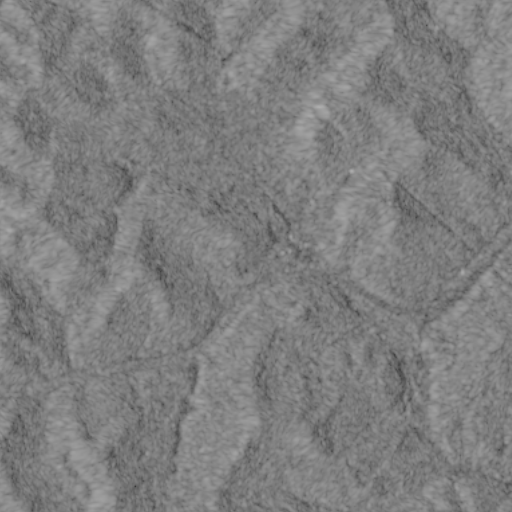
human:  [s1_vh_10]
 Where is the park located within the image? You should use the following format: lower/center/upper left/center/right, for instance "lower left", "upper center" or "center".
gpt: The park is located in the lower right of the image.
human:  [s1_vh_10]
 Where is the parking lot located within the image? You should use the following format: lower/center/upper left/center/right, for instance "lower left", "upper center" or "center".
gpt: The parking lot is located in the center right of the image.
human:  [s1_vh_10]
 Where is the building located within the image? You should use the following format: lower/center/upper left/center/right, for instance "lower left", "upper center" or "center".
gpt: The building is located in the center right of the image.
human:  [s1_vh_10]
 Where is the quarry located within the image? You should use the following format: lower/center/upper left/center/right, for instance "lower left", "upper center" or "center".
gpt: There is no quarry in the image.

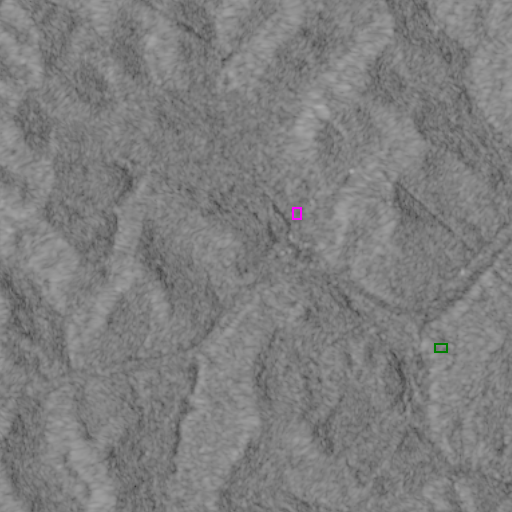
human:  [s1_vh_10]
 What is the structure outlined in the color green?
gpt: The structure outlined in green is a park.
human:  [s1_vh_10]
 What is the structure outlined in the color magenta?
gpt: The structure outlined in magenta is a building.
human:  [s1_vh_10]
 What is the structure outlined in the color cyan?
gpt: There is no cyan outline.